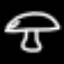
Label: mushroom